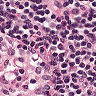
Metastatic tissue present: no